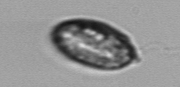
Label: Katodinium_or_Torodinium